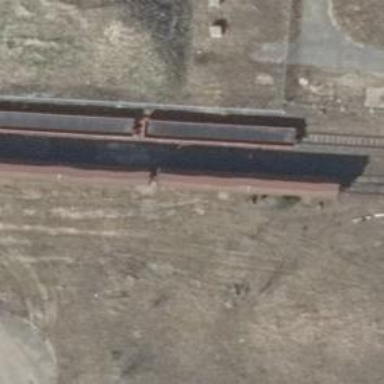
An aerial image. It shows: Railway switch.